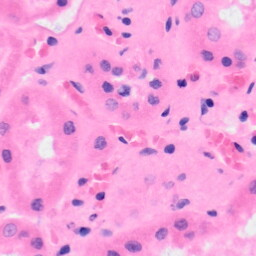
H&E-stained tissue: Kidney